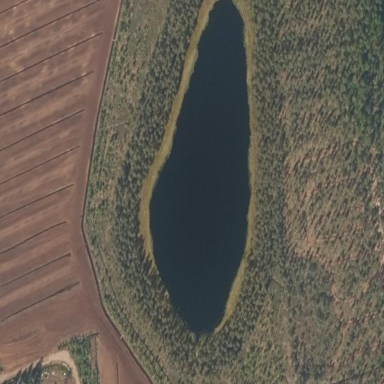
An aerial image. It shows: Beautiful lake surrounded by nature.